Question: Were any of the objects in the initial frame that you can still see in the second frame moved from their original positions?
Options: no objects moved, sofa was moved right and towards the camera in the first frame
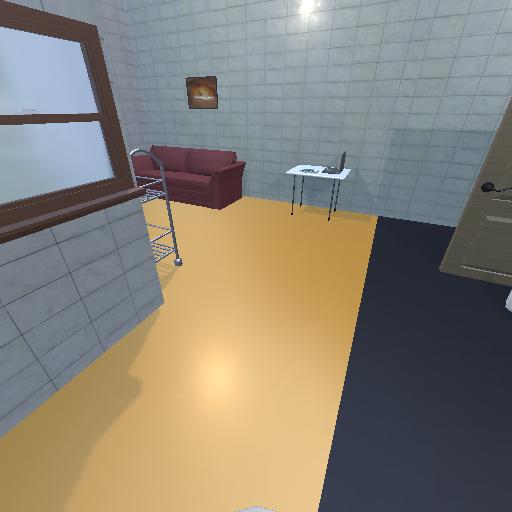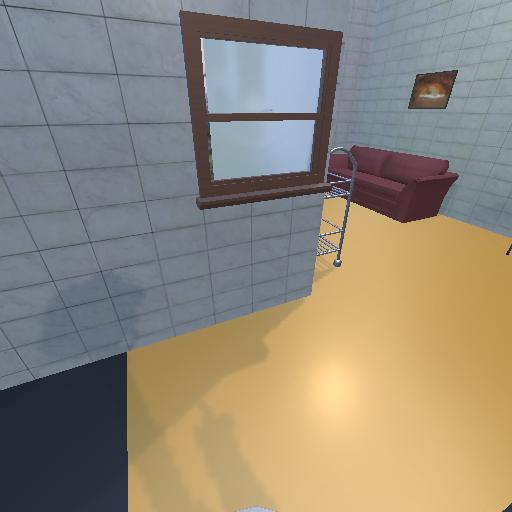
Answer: no objects moved